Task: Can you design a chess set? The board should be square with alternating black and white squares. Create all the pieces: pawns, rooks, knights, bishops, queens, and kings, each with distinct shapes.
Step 2416:
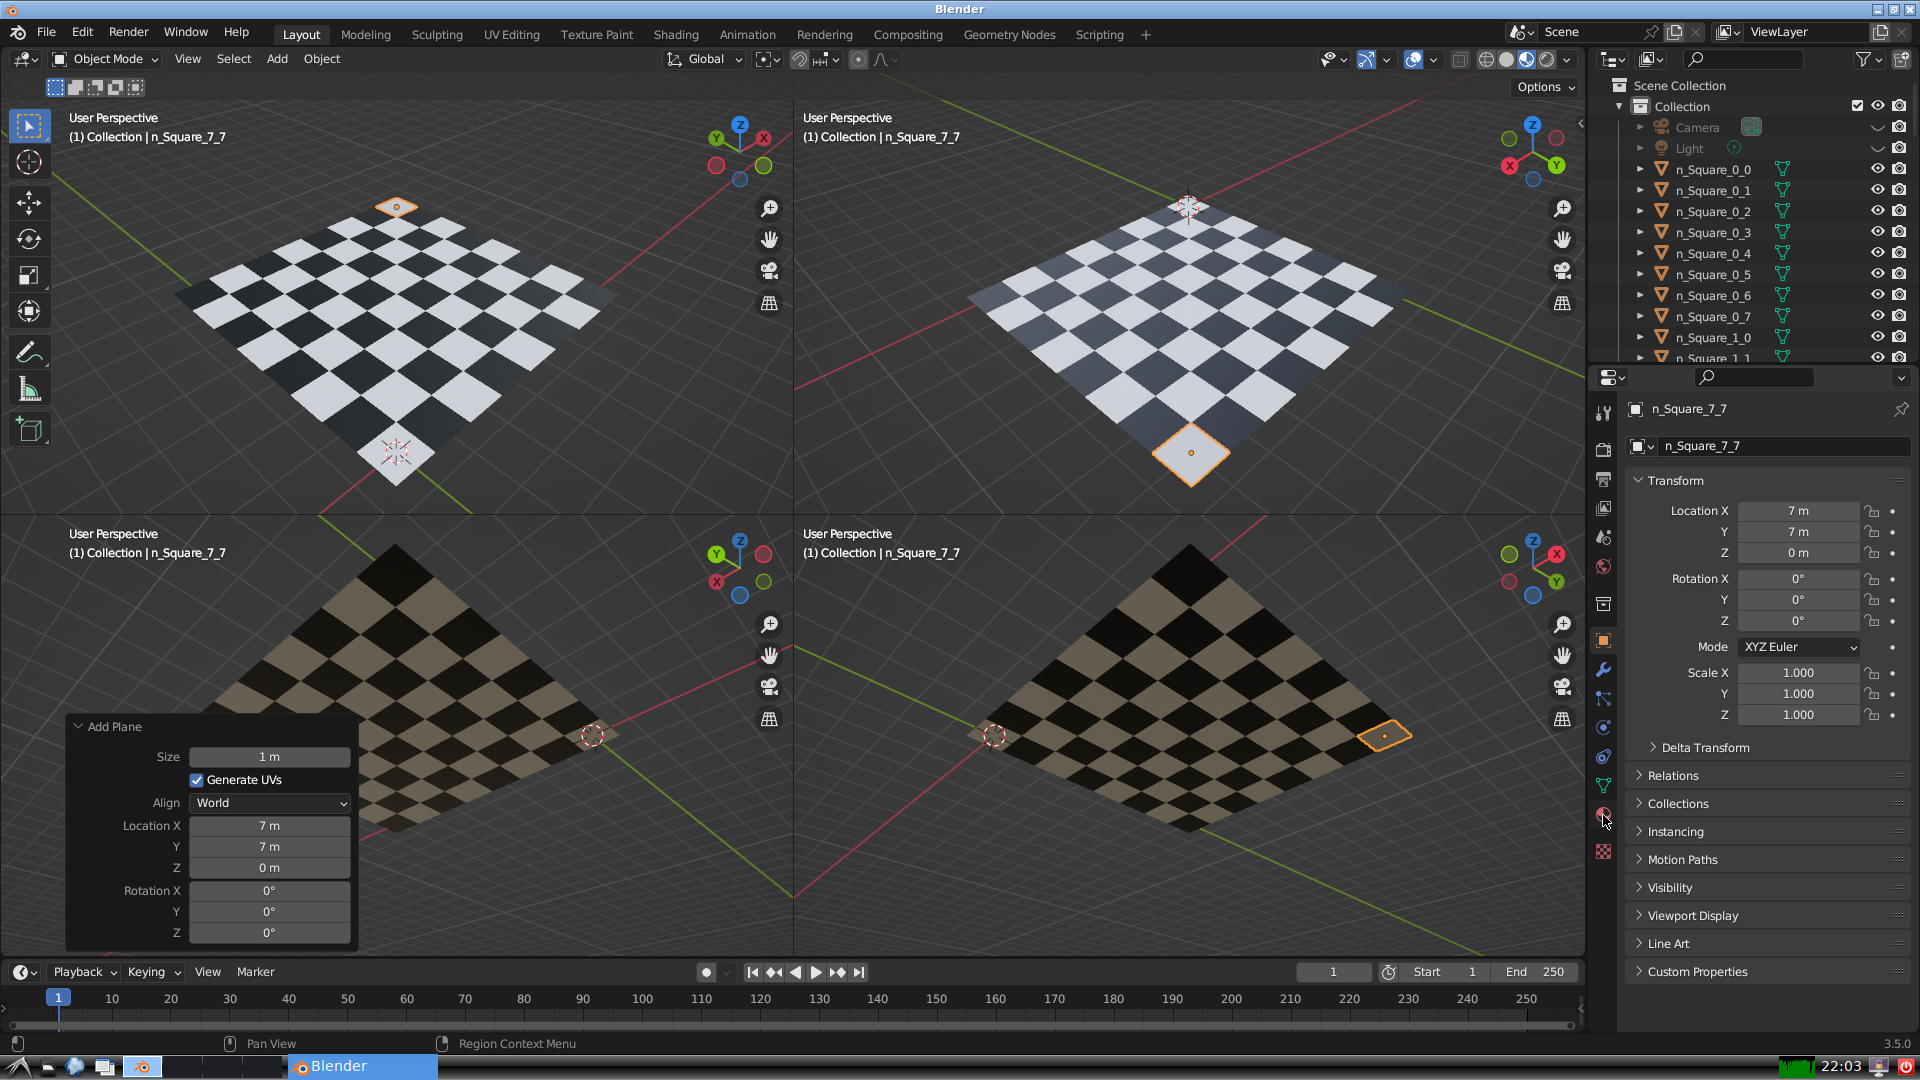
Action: click: no